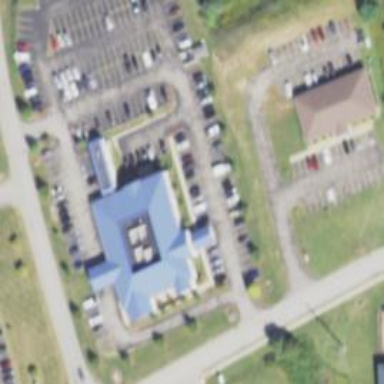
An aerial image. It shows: Healthcare clinic.